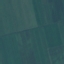
Label: AnnualCrop